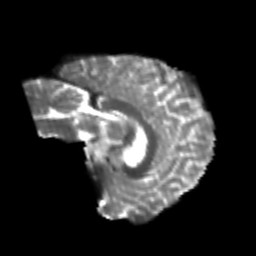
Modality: T2w
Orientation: sagittal
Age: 26
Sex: female
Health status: healthy
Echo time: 0.074 s